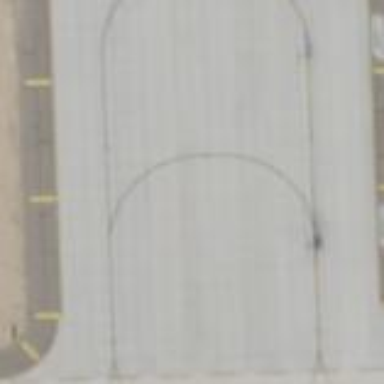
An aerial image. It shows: Apron at the airport.